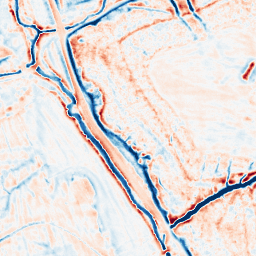
Category: edge_preserving
Decomposition family: bilateral
Decomposition parameters: d: 15
sigma_color: 25
sigma_space: 150
Upsampling method: cubic_mitchell
Upsampling parameters: scale: 4
Upsampling scale: 4